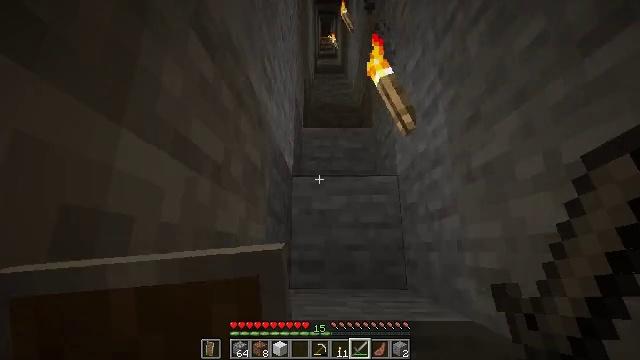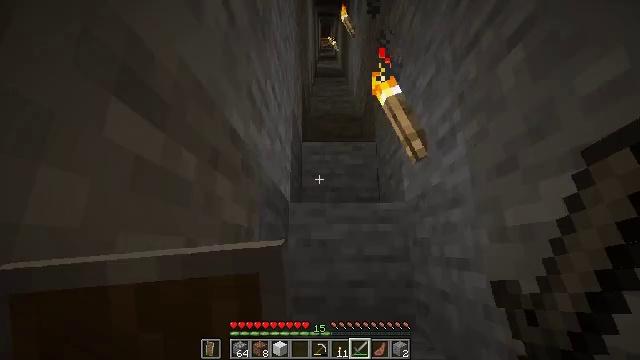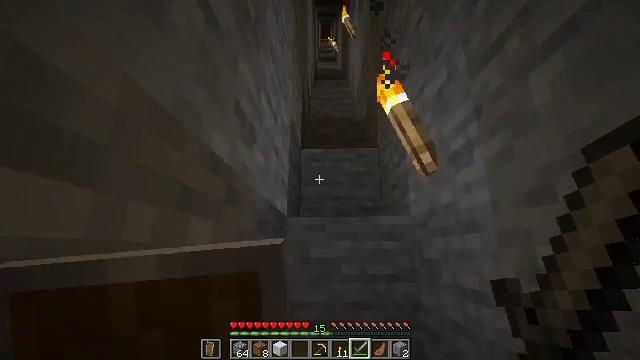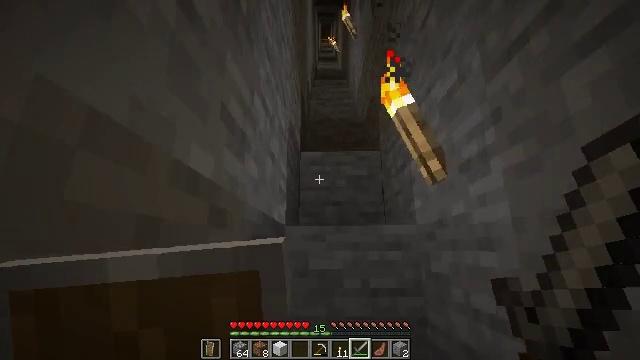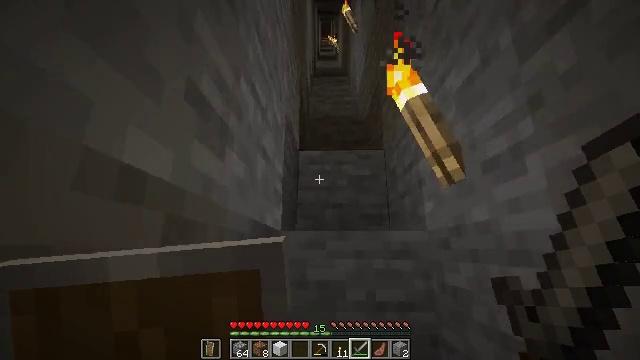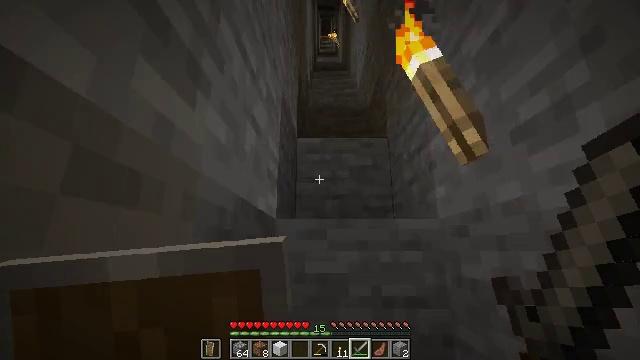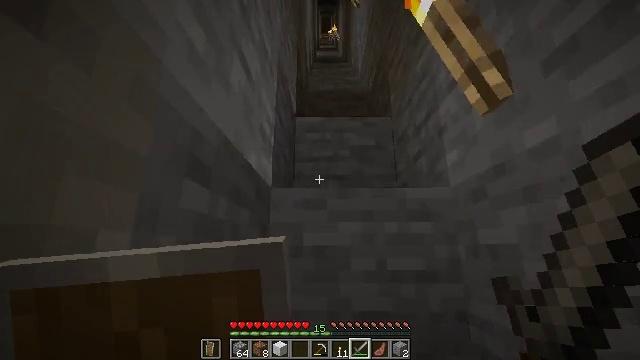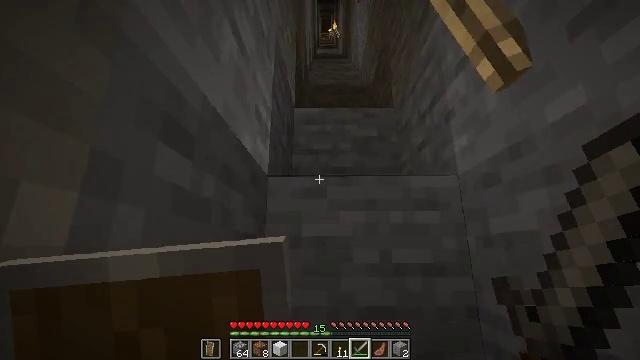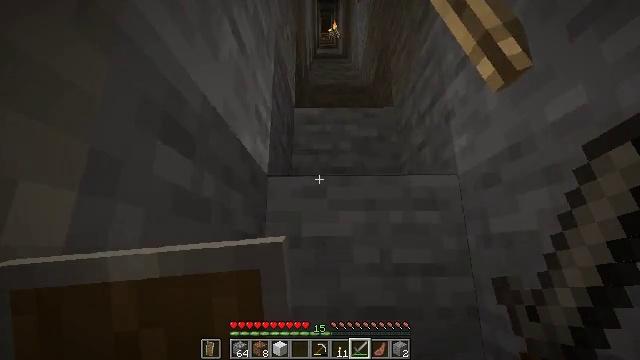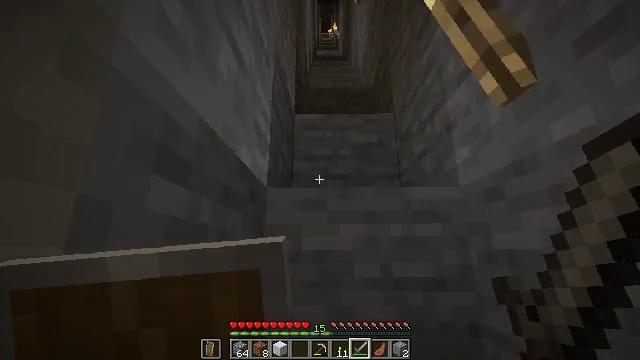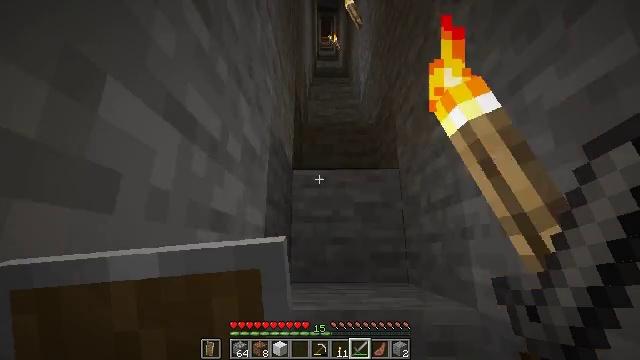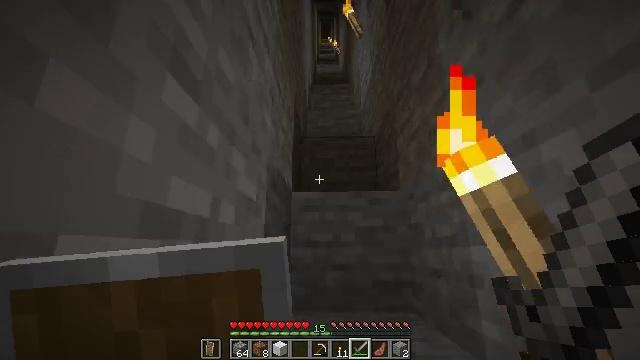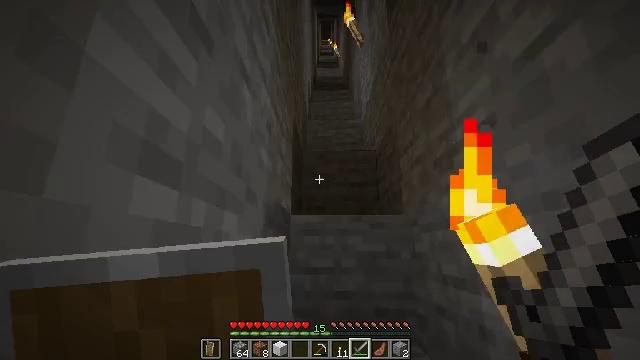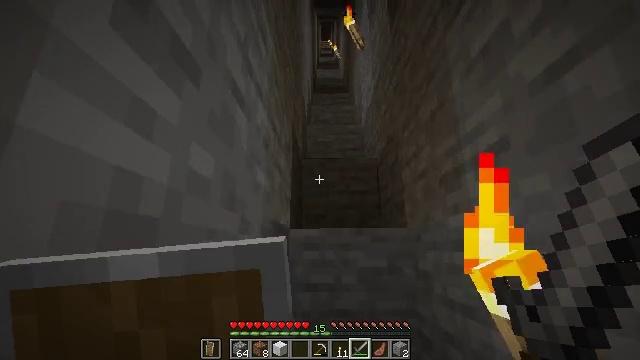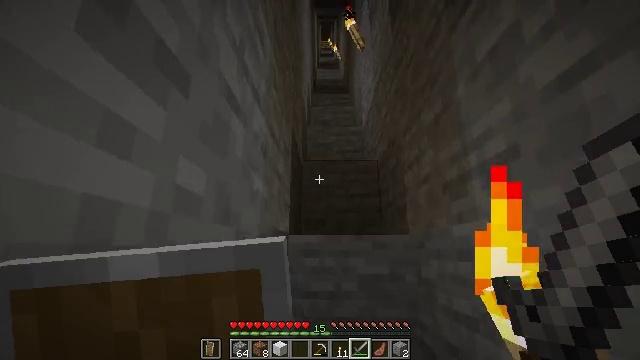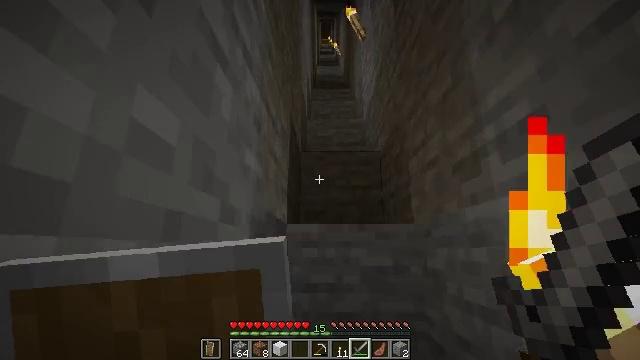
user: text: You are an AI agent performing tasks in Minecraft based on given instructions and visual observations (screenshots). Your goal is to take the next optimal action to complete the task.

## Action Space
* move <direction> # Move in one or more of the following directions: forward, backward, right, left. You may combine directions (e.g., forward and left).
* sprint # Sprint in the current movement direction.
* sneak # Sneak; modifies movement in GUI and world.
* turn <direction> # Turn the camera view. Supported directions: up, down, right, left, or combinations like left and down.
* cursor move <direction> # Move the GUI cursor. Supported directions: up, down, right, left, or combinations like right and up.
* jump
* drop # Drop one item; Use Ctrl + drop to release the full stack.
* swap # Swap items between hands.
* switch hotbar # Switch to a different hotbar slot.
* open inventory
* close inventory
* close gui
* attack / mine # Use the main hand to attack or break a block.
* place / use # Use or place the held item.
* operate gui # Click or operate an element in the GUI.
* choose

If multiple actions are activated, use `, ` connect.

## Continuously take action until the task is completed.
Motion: motion action
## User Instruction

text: Combat the tropical fish.
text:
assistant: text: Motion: move forward, jump
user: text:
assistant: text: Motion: move forward, jump
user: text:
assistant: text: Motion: move forward, jump
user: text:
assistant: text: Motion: move forward, jump
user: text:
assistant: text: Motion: move forward, jump
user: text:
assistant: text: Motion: move forward, jump
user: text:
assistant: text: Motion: move forward, jump
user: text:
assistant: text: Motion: move forward, jump
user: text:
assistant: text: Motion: move forward, jump
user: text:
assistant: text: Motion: move forward, jump
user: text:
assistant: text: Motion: move forward, jump
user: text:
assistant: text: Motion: move forward, jump
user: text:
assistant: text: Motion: move forward, jump
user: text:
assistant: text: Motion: move forward, jump
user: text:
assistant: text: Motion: move forward, jump
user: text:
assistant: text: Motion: move forward, jump
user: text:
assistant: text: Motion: move forward, jump
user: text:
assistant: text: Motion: move forward, jump
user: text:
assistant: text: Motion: move forward, jump
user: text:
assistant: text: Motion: move forward, jump
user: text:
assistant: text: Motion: move forward, jump
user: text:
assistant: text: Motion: move forward, jump
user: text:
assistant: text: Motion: move forward, jump
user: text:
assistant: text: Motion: move forward, jump
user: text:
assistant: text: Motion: move forward, jump
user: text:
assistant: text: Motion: move forward, jump
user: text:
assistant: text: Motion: move forward, jump
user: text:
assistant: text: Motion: move forward, jump
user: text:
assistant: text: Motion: move forward, jump
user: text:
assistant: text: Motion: move forward, jump